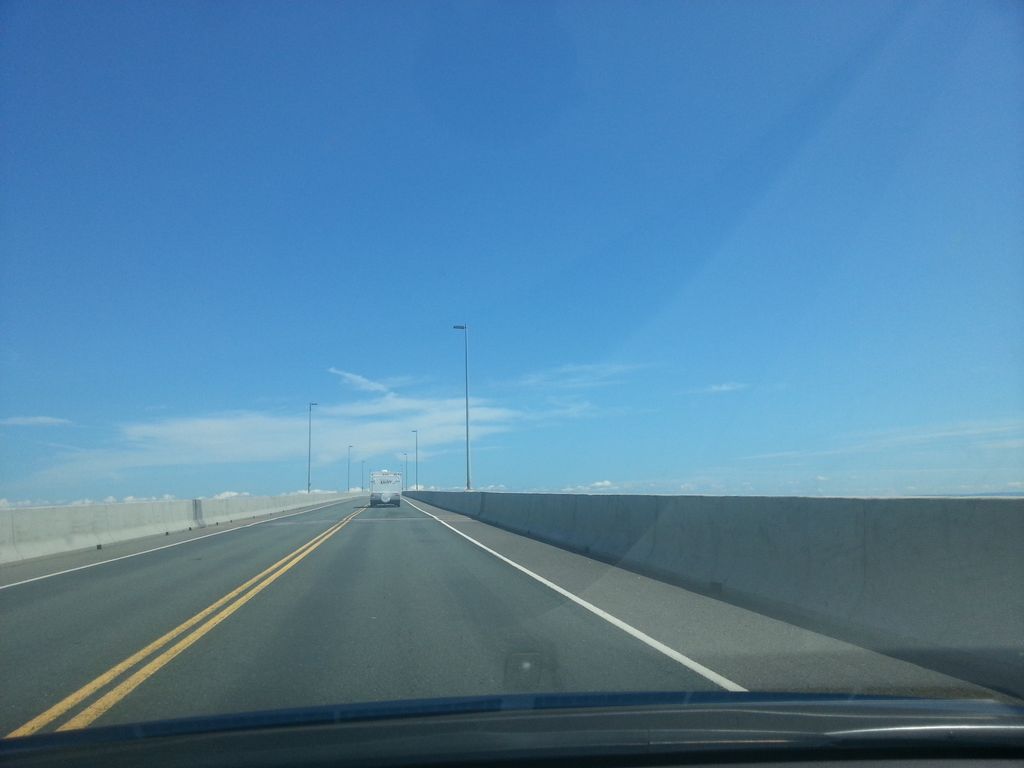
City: charlottetown